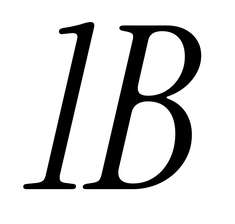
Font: InstrumentSerif-Italic